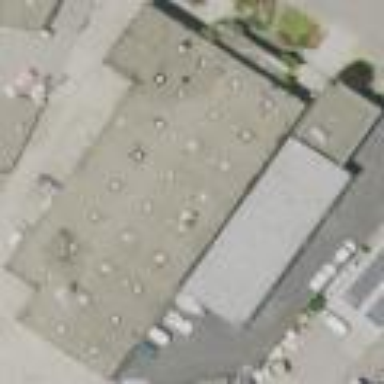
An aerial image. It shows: Industrial building.